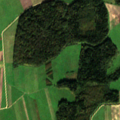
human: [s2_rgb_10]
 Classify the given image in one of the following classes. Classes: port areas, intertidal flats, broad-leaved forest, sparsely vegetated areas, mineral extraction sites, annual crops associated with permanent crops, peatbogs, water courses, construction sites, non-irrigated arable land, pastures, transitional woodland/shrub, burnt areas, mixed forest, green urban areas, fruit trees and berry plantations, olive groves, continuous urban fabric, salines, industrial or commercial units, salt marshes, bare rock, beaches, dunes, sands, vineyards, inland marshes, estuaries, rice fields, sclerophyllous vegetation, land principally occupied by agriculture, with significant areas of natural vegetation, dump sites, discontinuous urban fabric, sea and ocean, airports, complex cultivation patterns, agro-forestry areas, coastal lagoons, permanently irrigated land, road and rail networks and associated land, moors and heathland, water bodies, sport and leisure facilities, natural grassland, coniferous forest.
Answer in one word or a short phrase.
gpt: non-irrigated arable land, pastures, coniferous forest, mixed forest